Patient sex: M
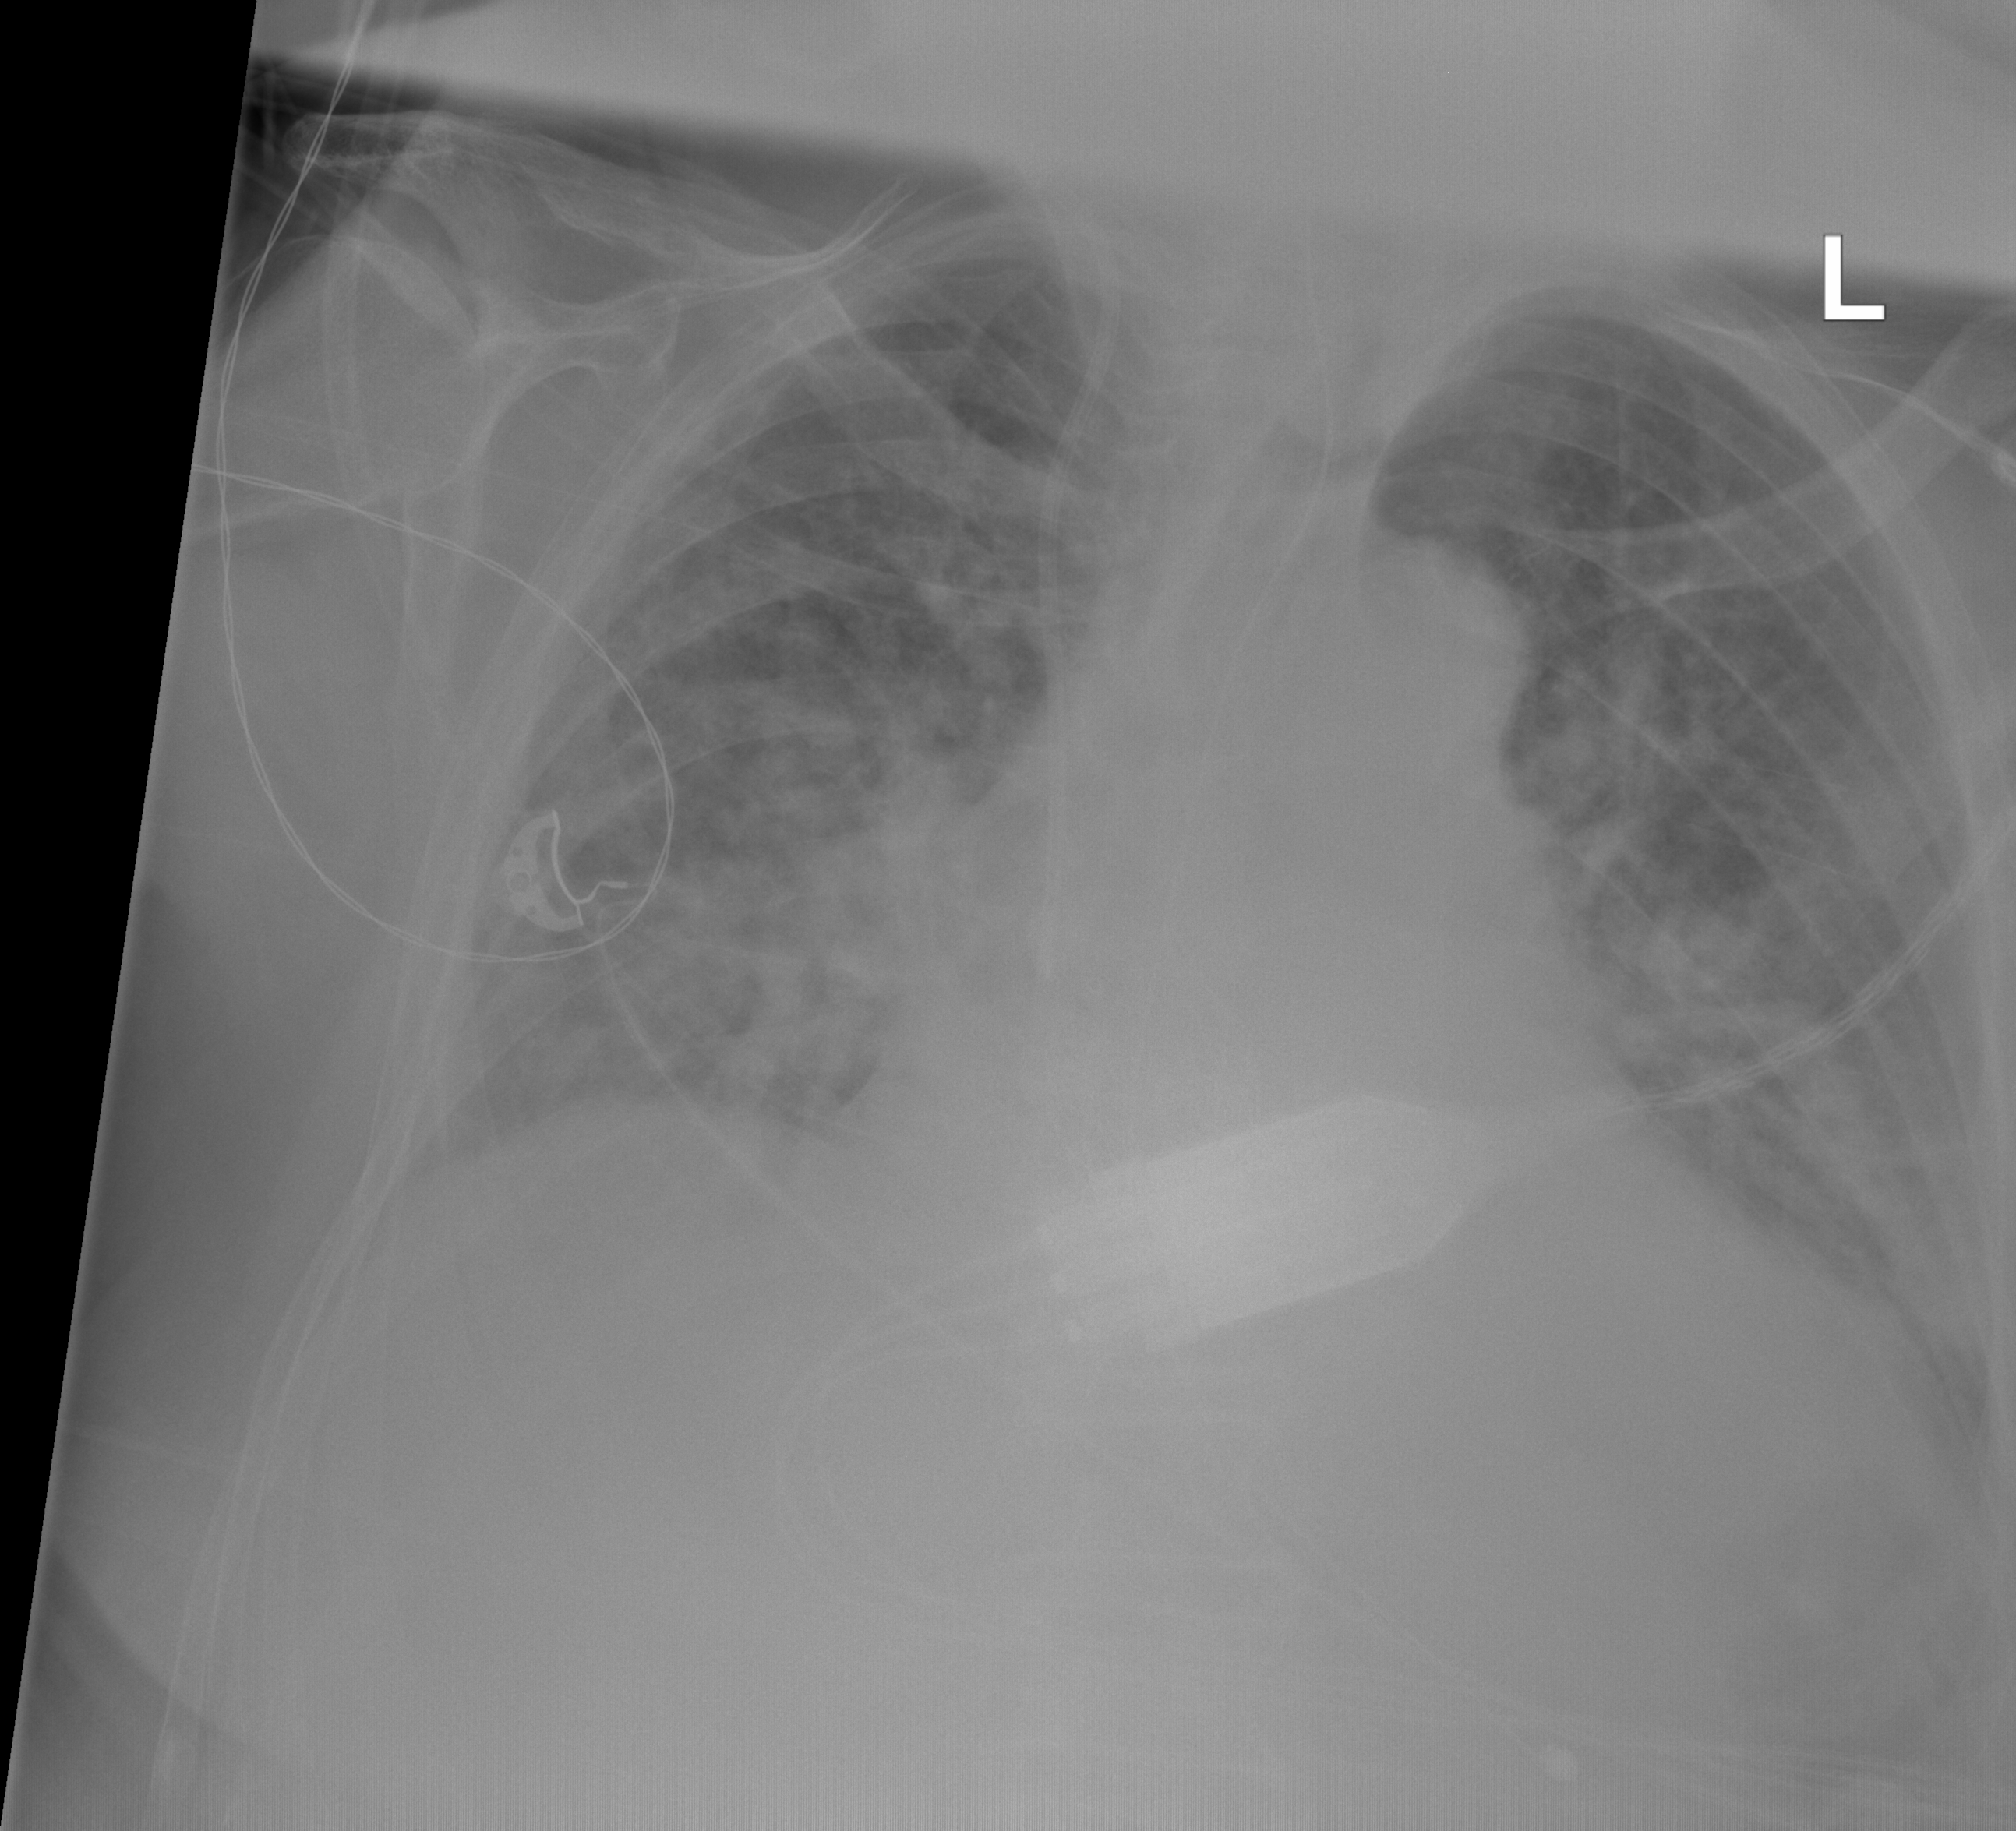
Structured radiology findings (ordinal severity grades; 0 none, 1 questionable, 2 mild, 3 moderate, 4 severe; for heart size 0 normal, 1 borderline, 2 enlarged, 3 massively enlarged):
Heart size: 2
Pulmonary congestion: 2
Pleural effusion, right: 2
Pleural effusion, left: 2
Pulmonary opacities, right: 2
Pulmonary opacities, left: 2
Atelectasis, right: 2
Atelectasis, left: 2